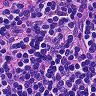
Metastatic tissue present: no